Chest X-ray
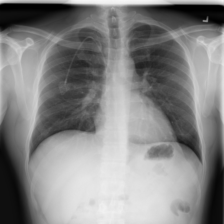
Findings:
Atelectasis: negative
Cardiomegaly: negative
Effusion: negative
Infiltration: positive
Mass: negative
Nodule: negative
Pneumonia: negative
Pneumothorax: negative
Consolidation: negative
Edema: negative
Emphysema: negative
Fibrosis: negative
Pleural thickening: negative
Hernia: negative